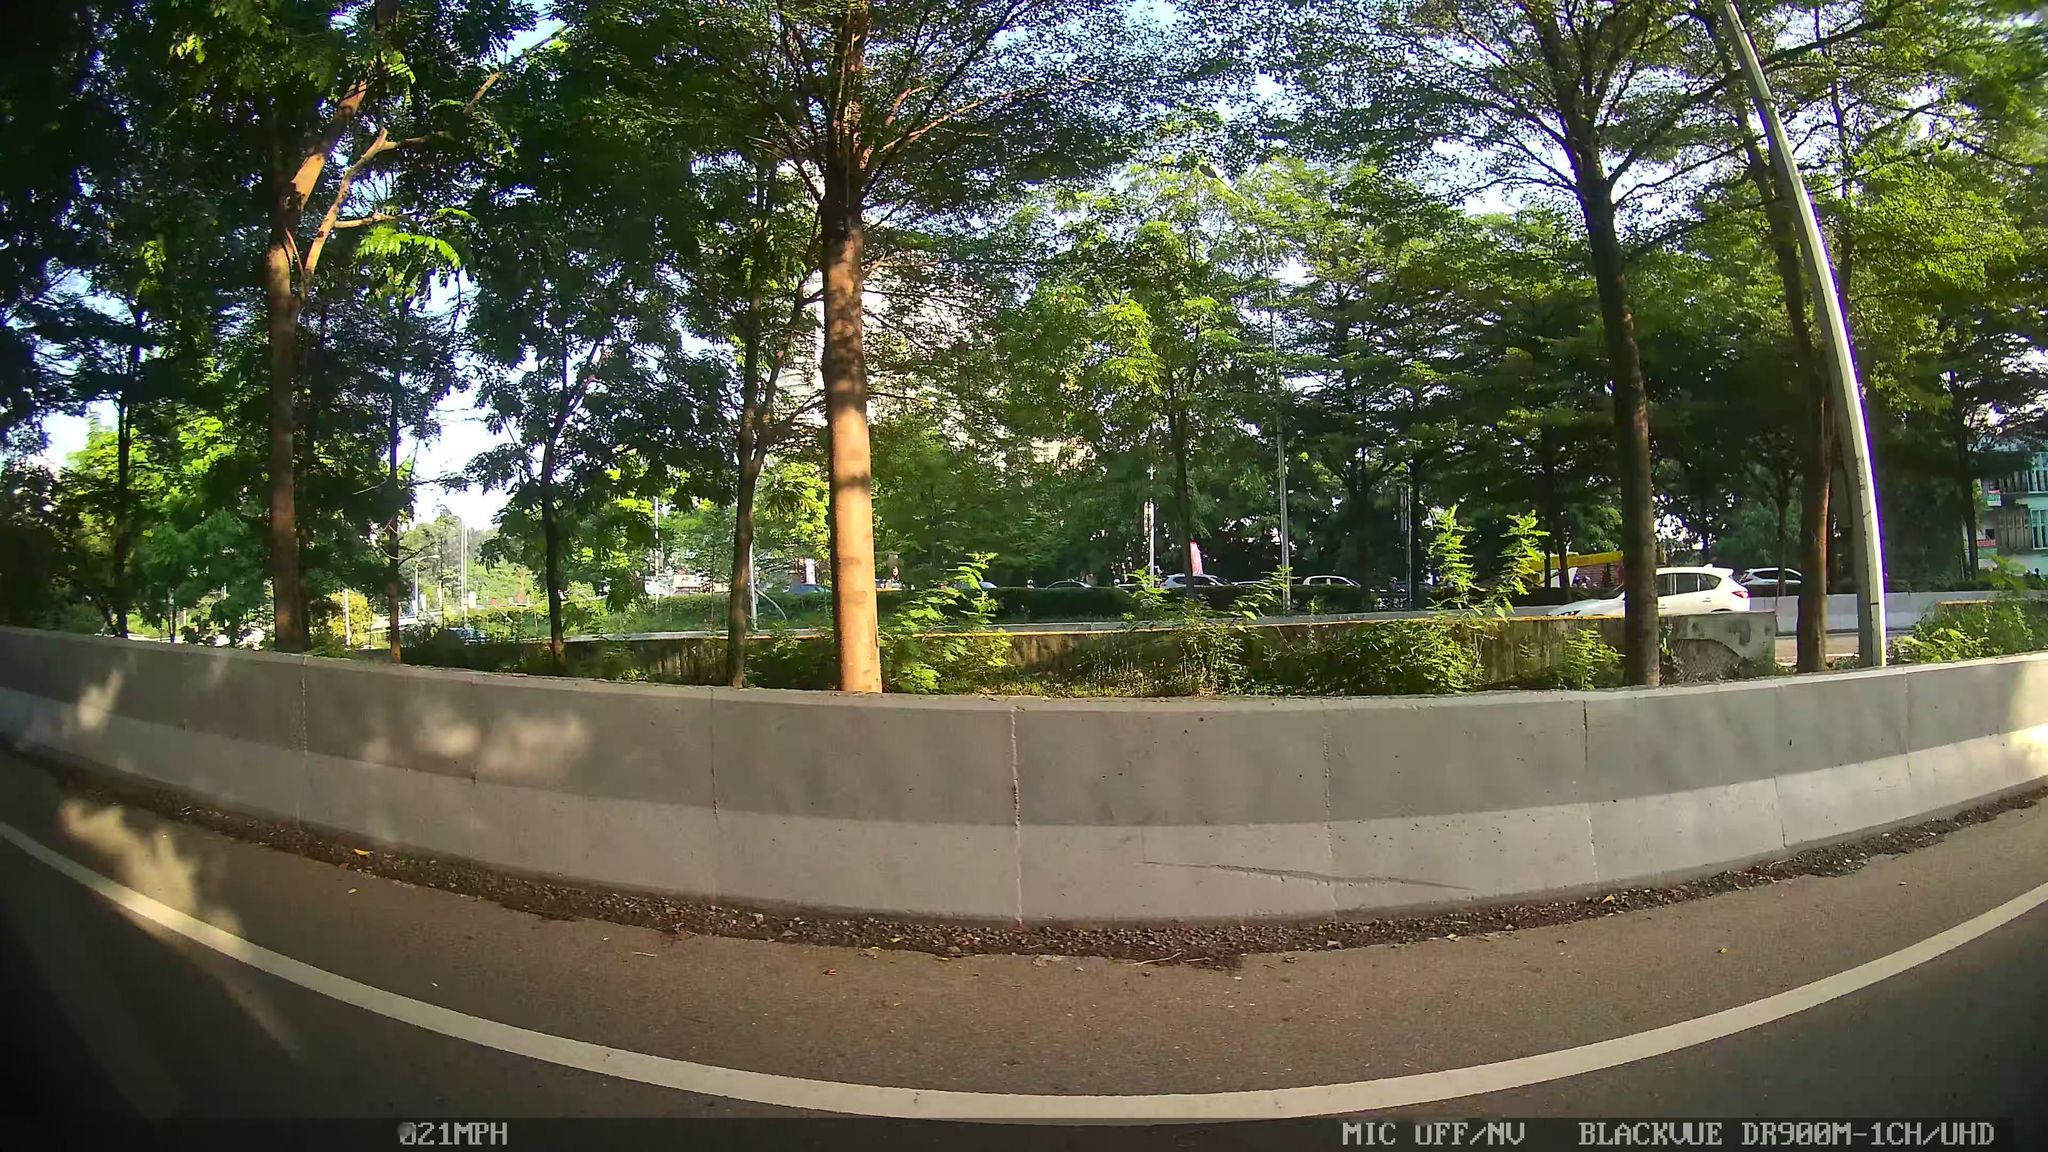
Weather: clear
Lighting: day
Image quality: slightly poor
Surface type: cycling surface
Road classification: trunk_link, secondary
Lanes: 4, 2, 3
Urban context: urban centre
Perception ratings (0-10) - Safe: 2.38, Lively: 6.1, Beautiful: 8.37, Boring: 3.83, Depressing: 3.81, Wealthy: 4.57